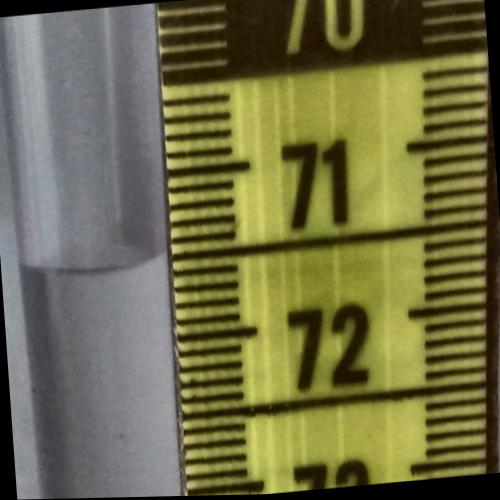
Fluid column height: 71.5 cm